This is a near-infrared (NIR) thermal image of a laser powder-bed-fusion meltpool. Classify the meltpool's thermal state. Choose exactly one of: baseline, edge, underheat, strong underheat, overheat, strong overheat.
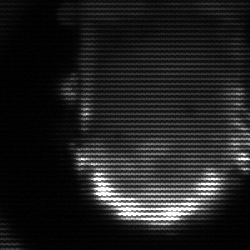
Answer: baseline